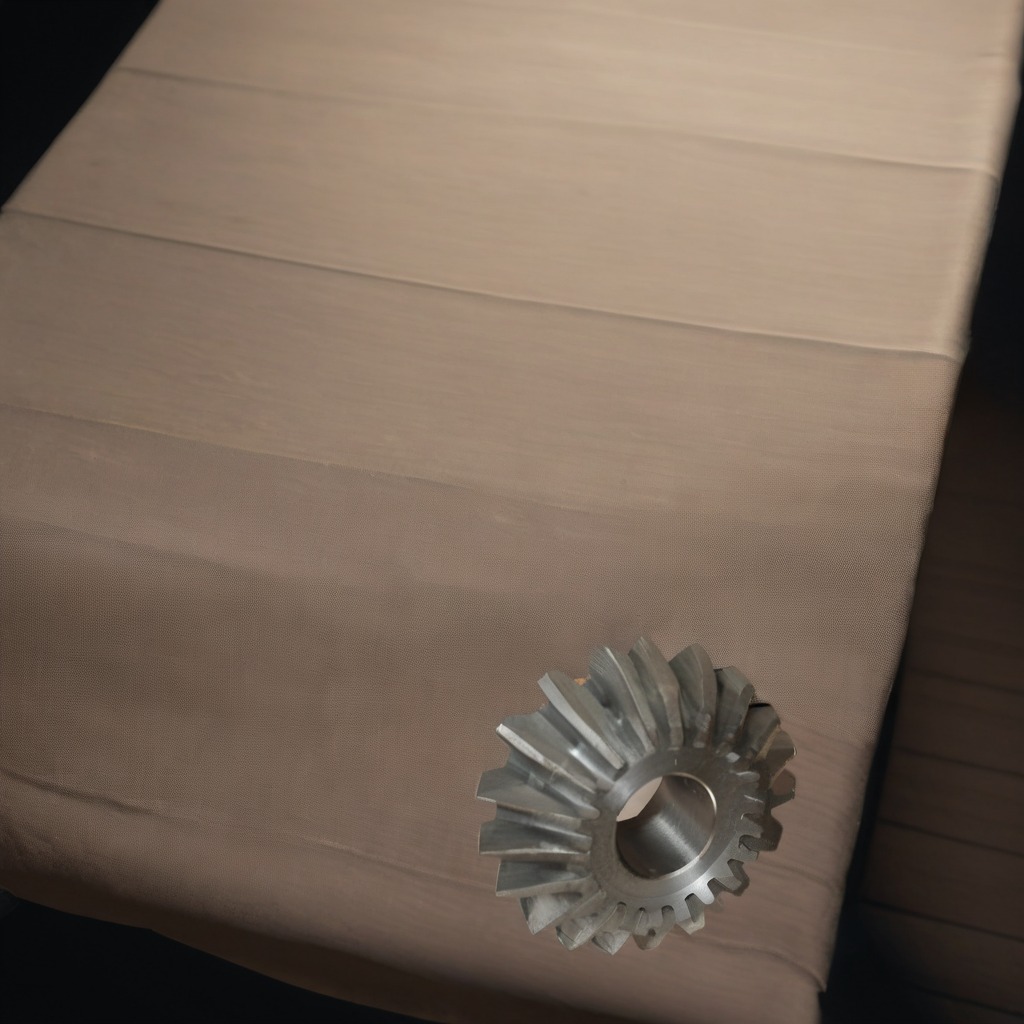
A steel gear with teeth is lying on the wooden table.